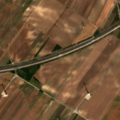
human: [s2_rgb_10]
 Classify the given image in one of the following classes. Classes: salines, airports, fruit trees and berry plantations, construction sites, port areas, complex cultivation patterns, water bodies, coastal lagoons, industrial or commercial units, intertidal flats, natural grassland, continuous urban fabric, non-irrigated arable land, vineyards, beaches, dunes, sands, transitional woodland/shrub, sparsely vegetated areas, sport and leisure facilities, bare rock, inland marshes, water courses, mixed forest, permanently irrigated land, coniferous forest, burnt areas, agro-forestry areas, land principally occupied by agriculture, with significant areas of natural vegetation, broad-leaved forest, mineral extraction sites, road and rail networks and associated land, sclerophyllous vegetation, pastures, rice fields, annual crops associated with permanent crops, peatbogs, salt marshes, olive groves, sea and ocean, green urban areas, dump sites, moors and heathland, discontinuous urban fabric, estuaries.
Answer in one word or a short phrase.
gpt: non-irrigated arable land